Question: I have to connect to webservice using https. Service have valid certificate issued by GeoTrust Global CA. Whole certification chain looks like this:

When I run app with
'''
-Djavax.net.debug=all
'''
parameter, and I sese Global CA on trusted list:
'''
adding as trusted cert:
Subject: CN=GeoTrust Global CA, O=GeoTrust Inc., C=US
Issuer: CN=GeoTrust Global CA, O=GeoTrust Inc., C=US
Algorithm: RSA; Serial number: 0x23456
Valid from Tue May 21 06:00:00 CEST 2002 until Sat May 21 06:00:00 CEST 2022
'''
but still I'm receiving error:
'''
Caused by: sun.security.provider.certpath.SunCertPathBuilderException: unable to find valid certification path to requested target
'''
Why axis doesn't verify whole certification chain for webservice over https?
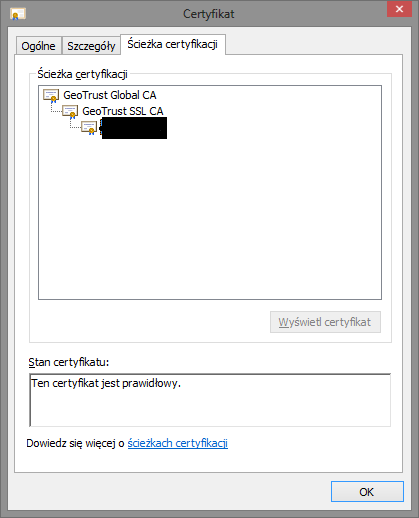
Answer: If someone had similar problem:
The problem was with server configuration - appears that server wasn't send whole certification chain(not sure how exactly it's configured), so certificate couldn't be validated. We have verified certificate on ssl checker sites, and reported problem to server administration. After administrators fixed server configuration everything works like a charm!